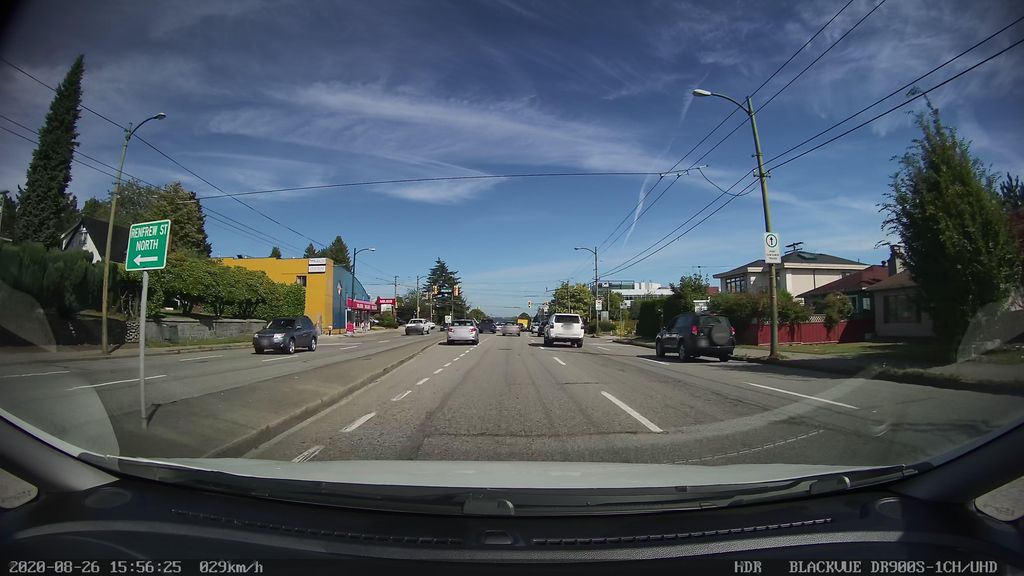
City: vancouver